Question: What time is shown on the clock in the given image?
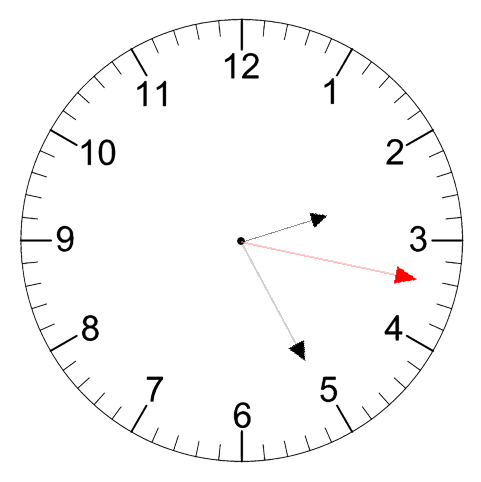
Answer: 02:25:17